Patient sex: M
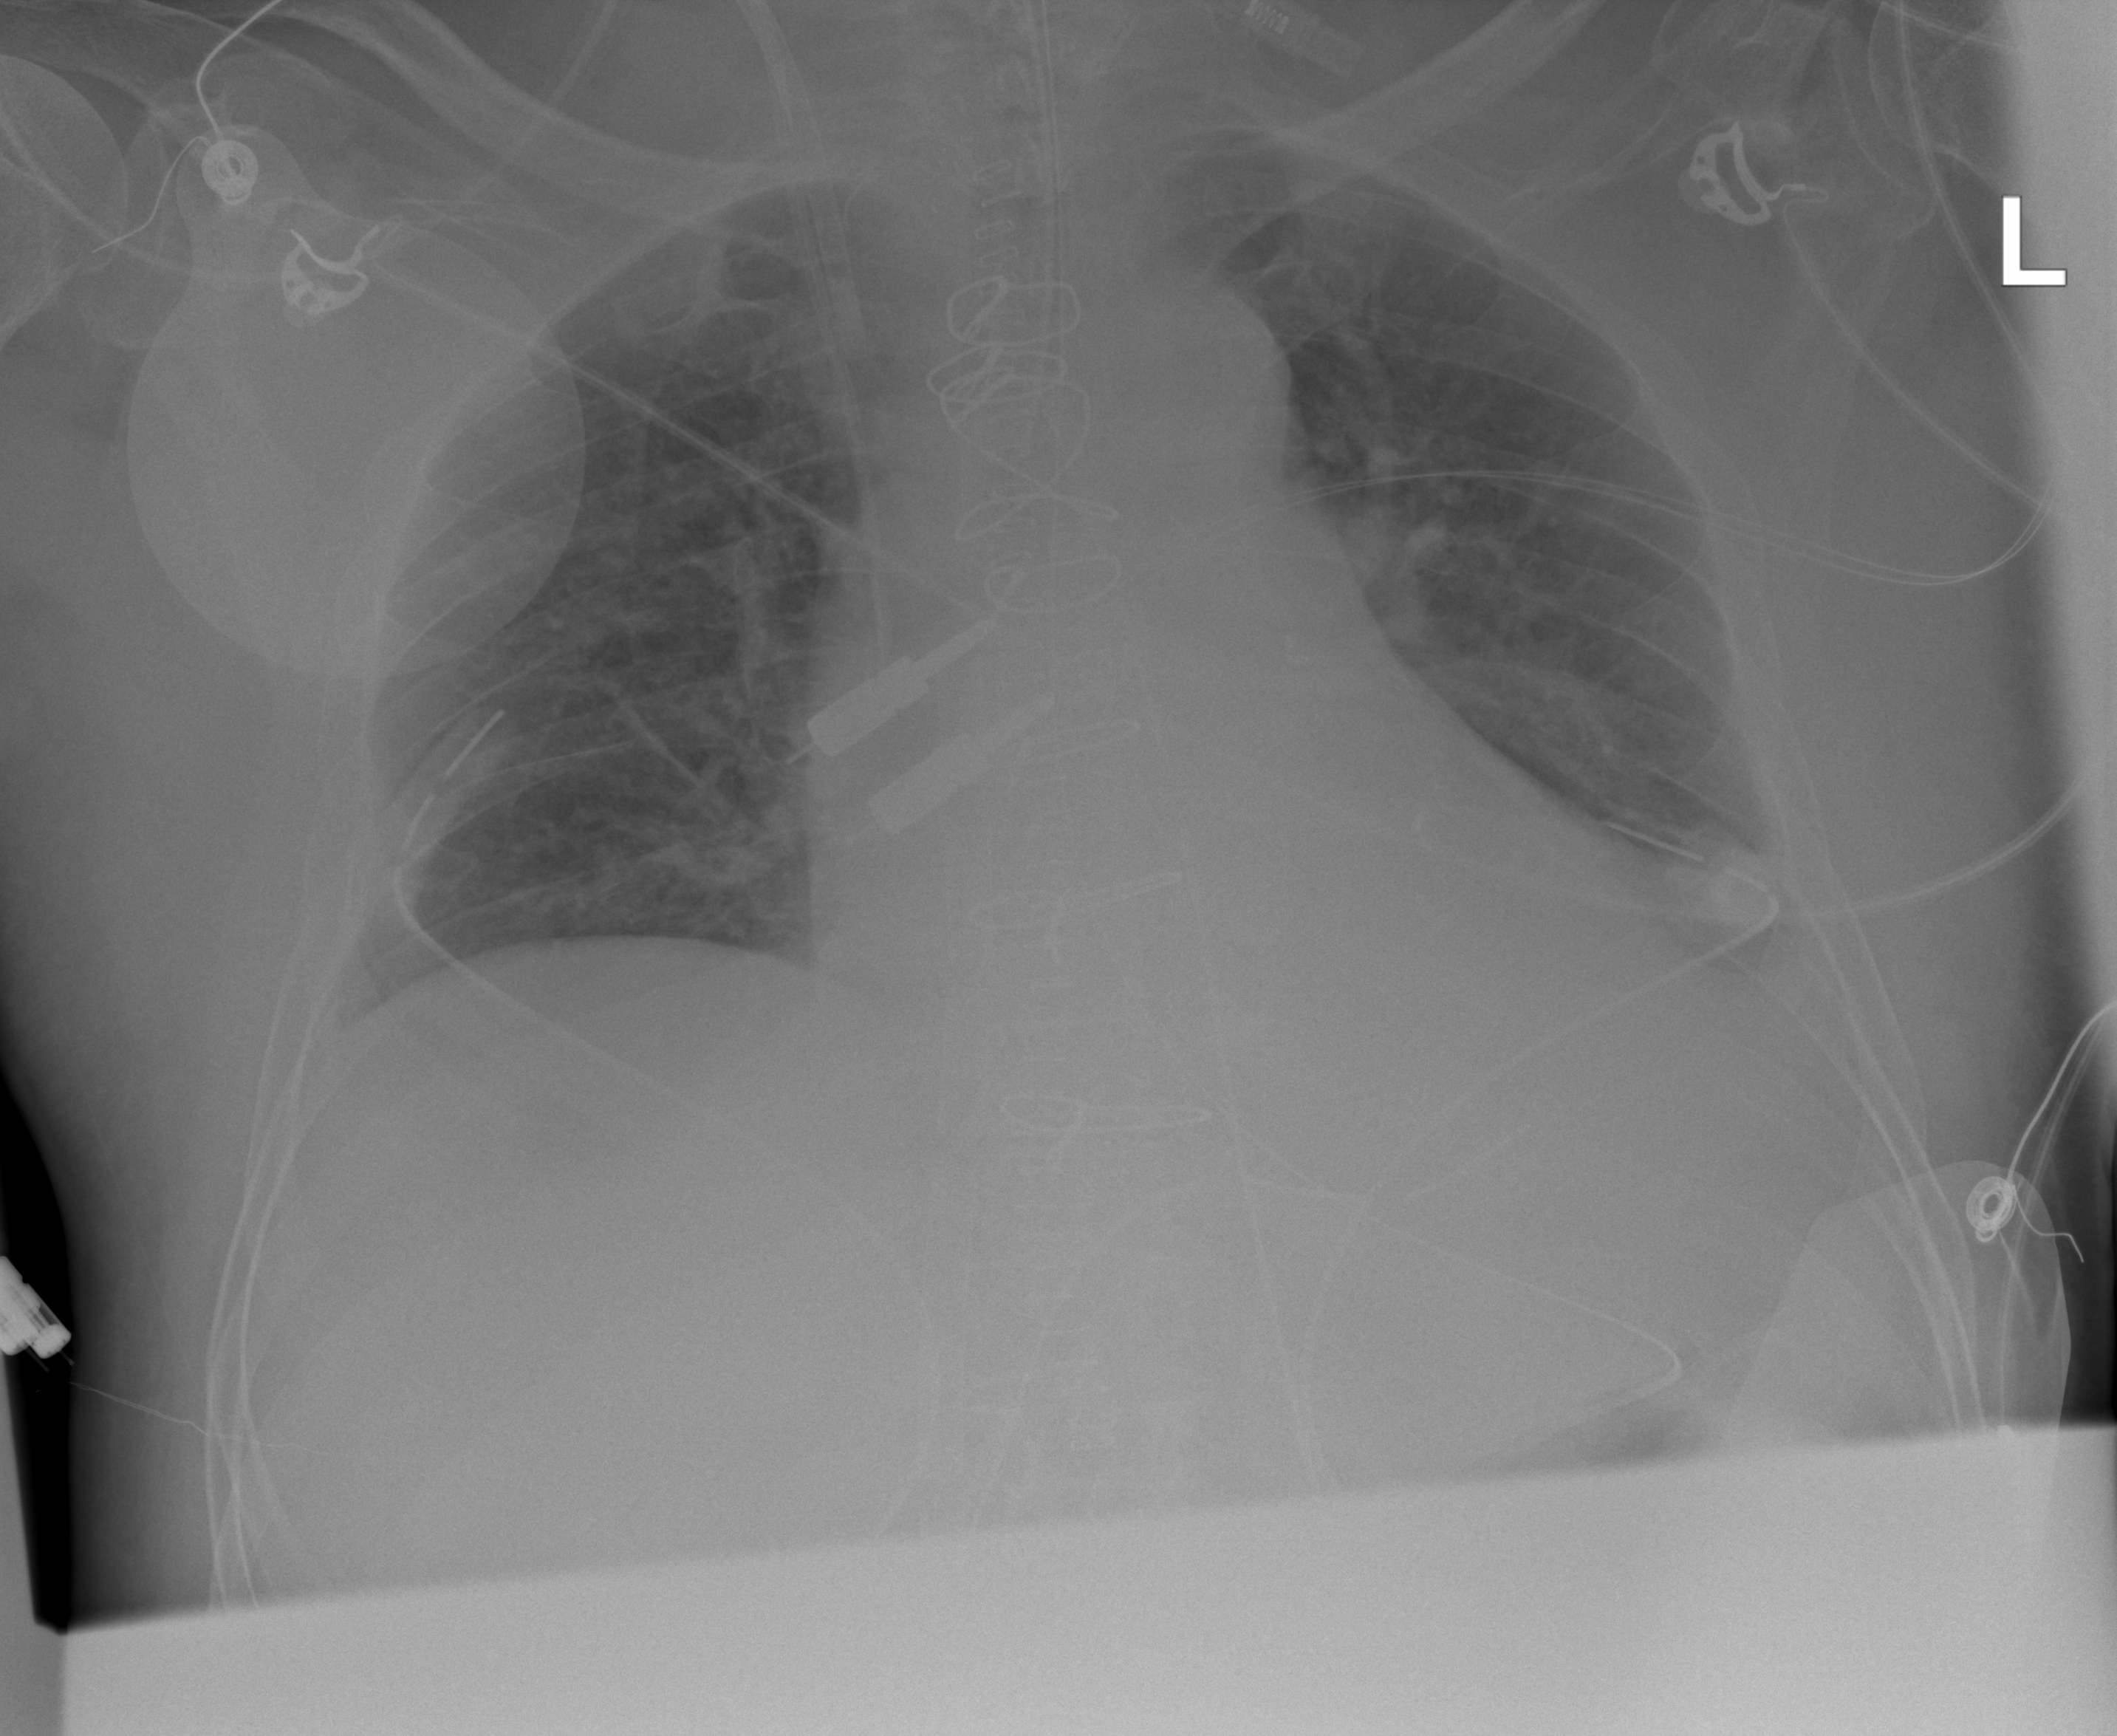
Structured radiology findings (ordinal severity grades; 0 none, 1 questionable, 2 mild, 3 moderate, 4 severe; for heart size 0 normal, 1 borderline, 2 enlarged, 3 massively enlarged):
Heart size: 2
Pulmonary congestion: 2
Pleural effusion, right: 2
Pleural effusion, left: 2
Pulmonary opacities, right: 0
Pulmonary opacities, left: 0
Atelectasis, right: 2
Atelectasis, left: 2